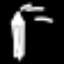
Label: pencil